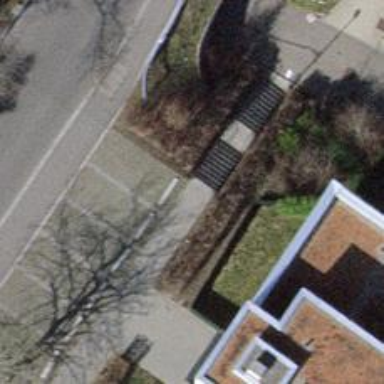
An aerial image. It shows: Set of steps made of paving stones.